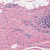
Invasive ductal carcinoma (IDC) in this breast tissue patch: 0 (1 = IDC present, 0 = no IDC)